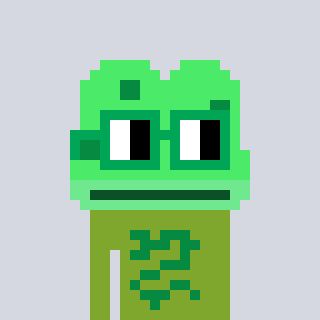
a pixel art character with square green glasses, a frog-shaped head and a slimegreen-colored body on a cool background